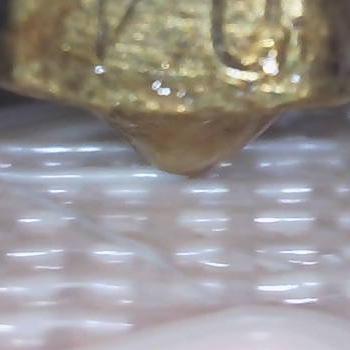
Flow rate: 56%